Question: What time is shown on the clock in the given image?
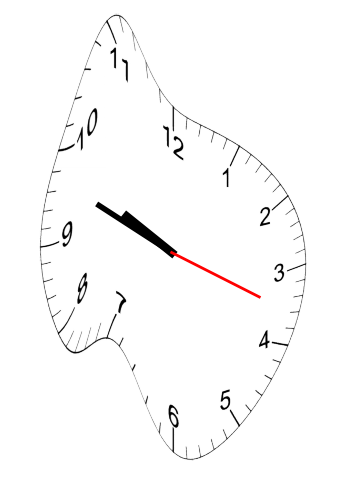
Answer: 09:48:18